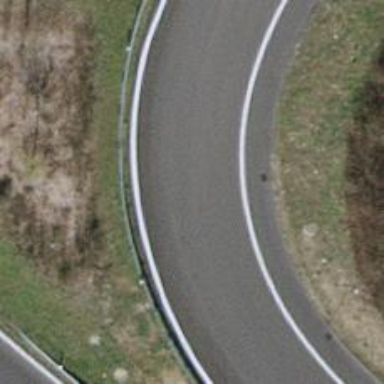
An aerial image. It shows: Motorroad with trunk link.